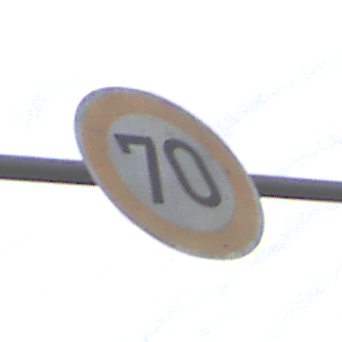
Verkehrszeichen: Geschwindigkeit70
Umgebung: Outdoor, Suburban
Tageszeit: Midday
Wetter: Overcast
Licht: Natural
Jahreszeit: NotSpecified
Kontrast: LowContrast